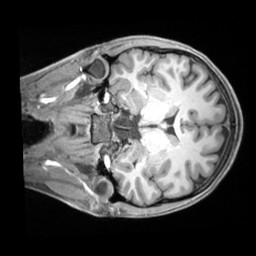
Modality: T1w
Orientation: coronal
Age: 20
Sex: female
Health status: ill
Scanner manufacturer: siemens
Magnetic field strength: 3 T
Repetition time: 2.2 s
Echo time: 0.00218 s